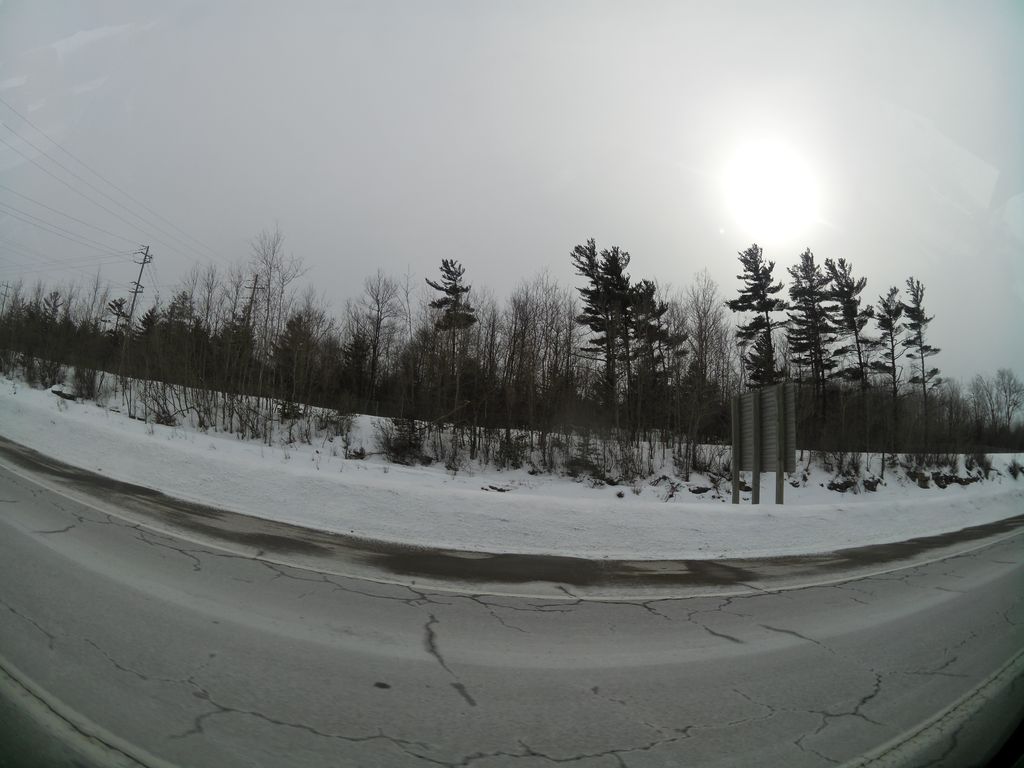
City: ottawa-gatineau